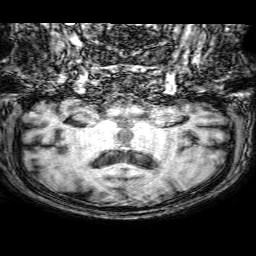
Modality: T1w
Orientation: sagittal
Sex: male
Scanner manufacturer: philips
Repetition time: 0.008128 s
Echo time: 0.00372 s